Field crop: maize
Growth stage: 2
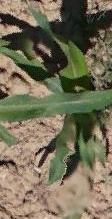
Species: maize